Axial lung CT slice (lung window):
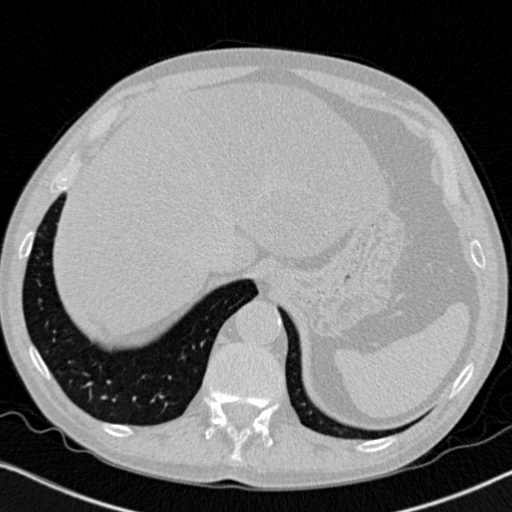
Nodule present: no